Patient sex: M
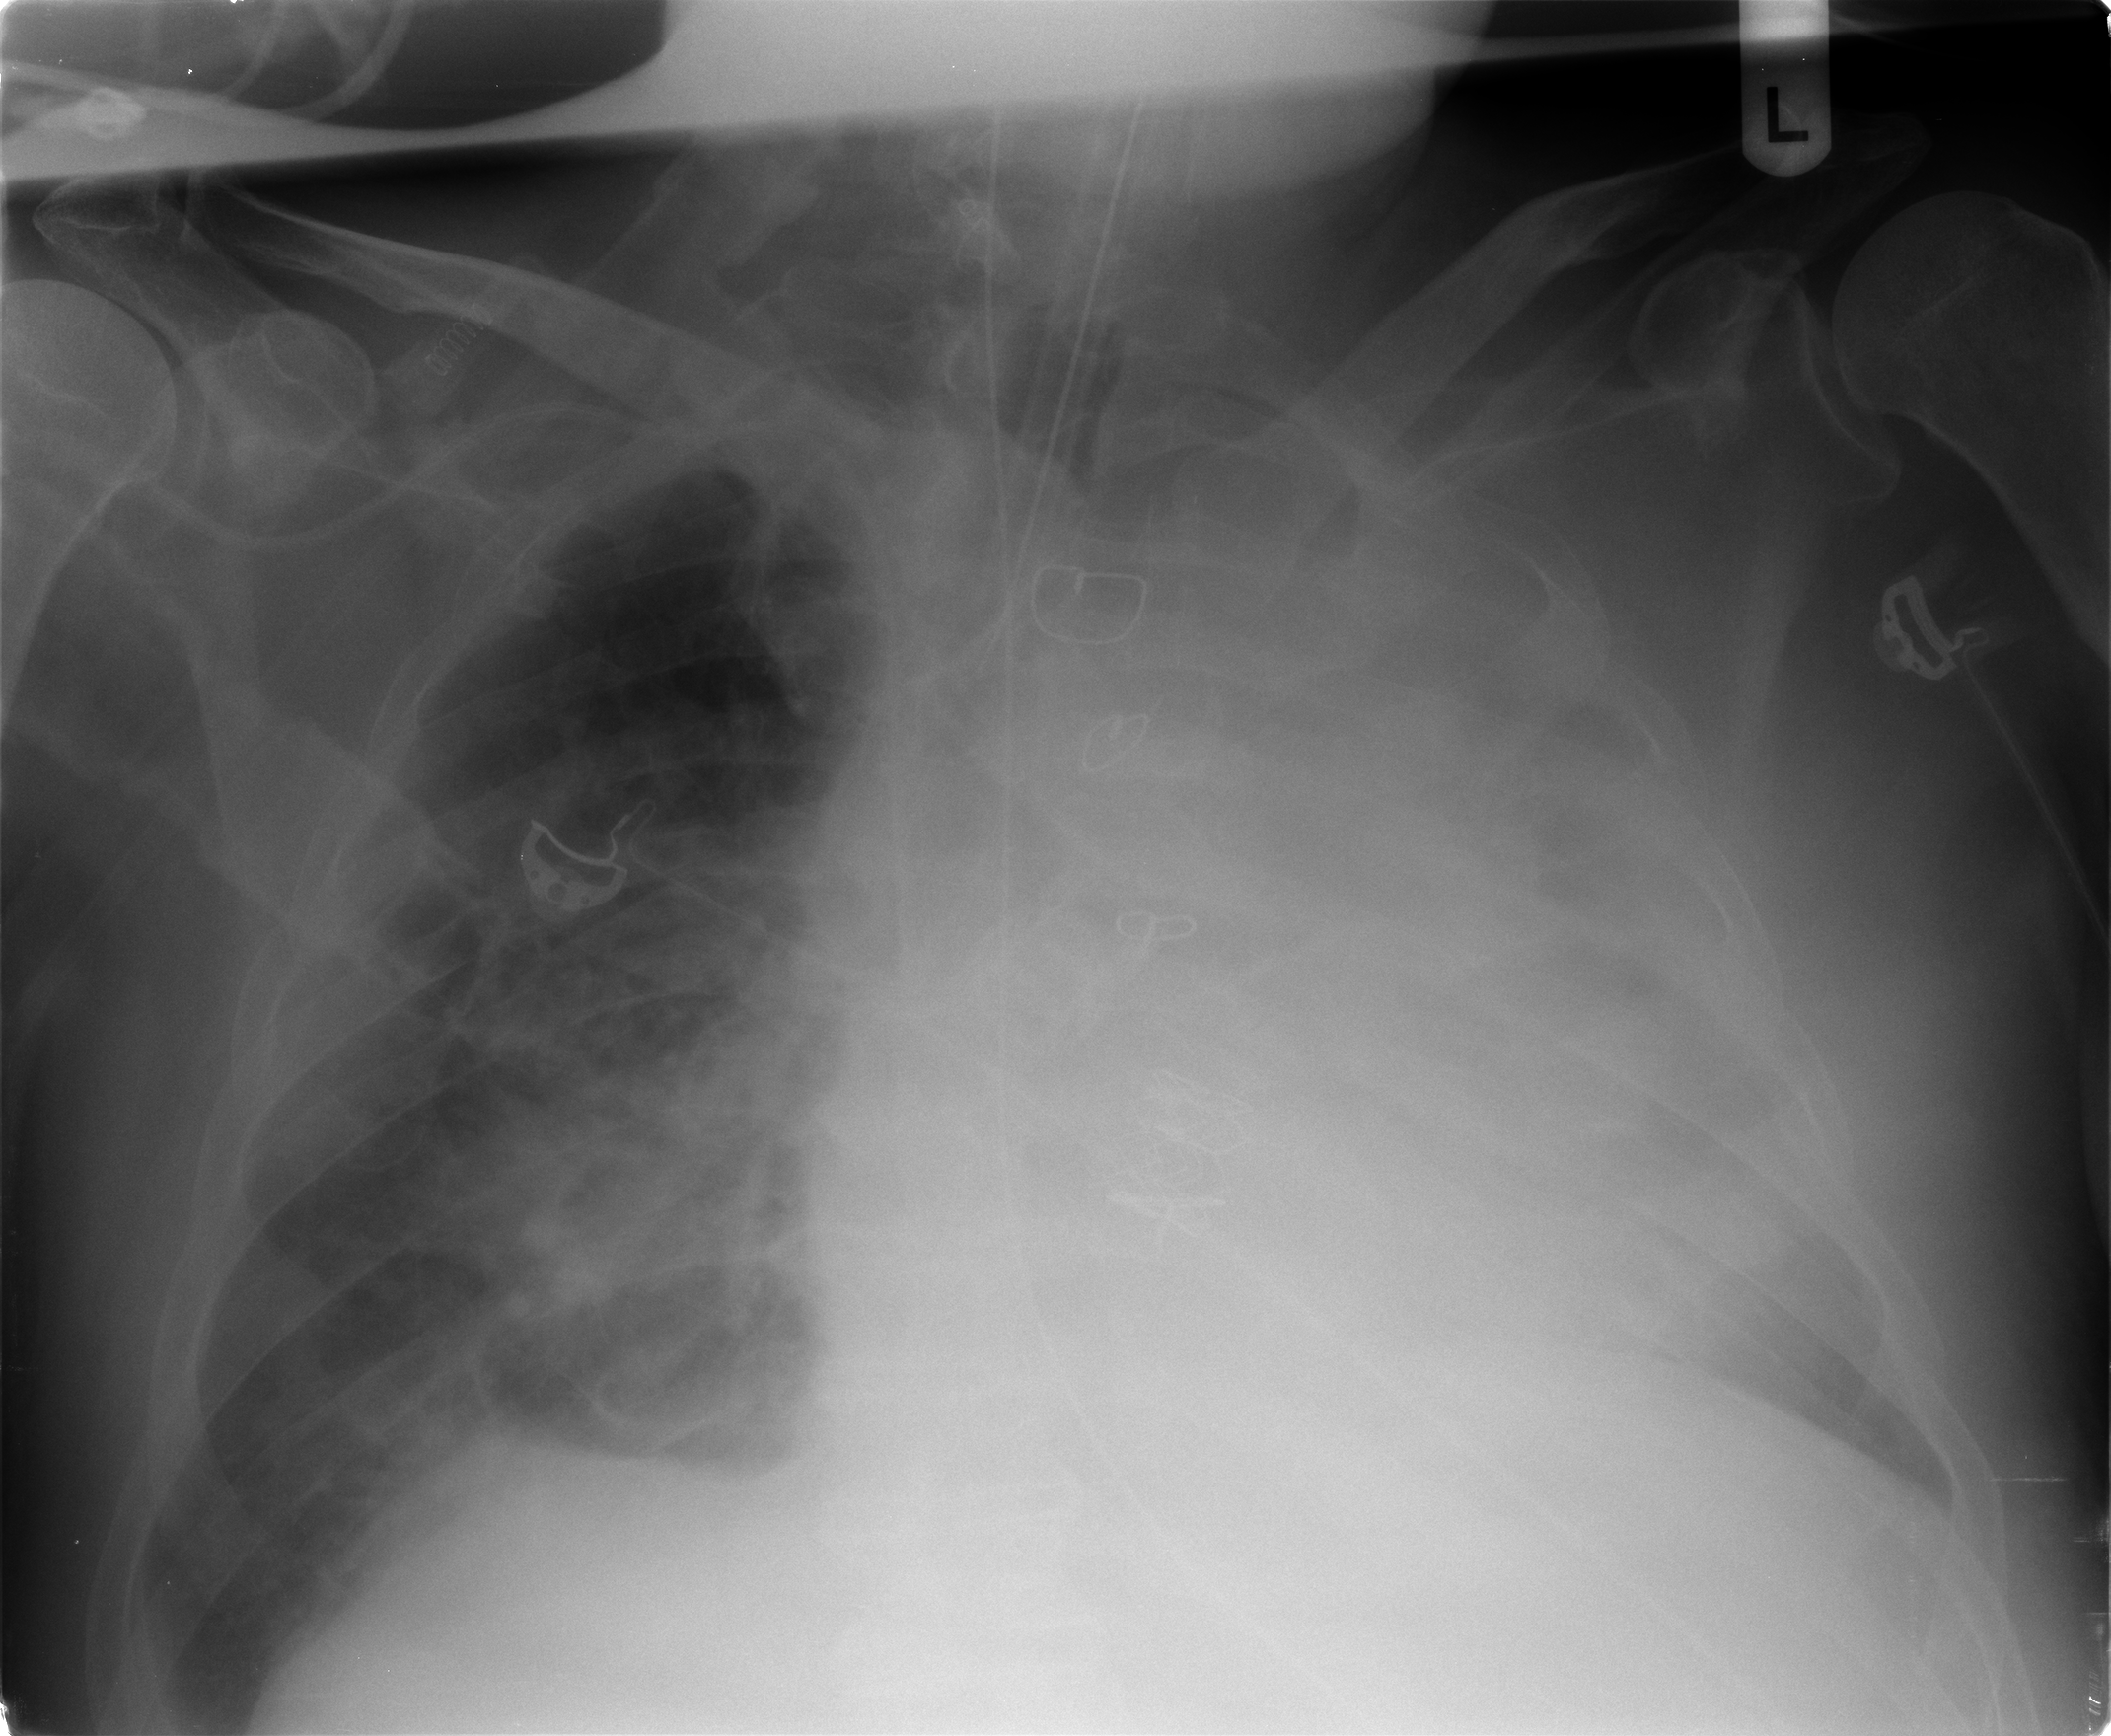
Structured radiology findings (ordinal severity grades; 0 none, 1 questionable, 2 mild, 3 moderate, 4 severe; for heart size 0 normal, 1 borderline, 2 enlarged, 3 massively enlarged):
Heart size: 2
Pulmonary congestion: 2
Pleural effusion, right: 0
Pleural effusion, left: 1
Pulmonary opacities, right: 2
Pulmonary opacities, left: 4
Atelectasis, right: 2
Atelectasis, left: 3